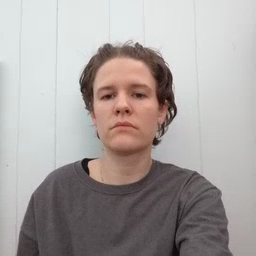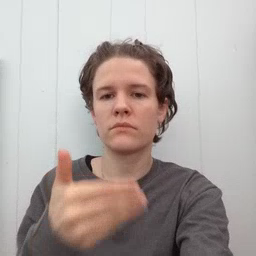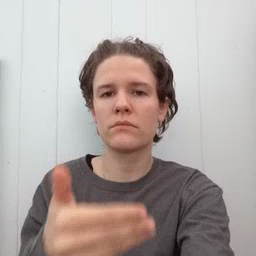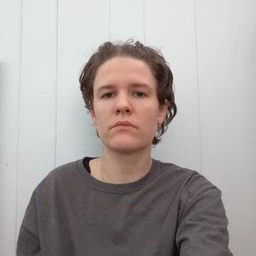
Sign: close